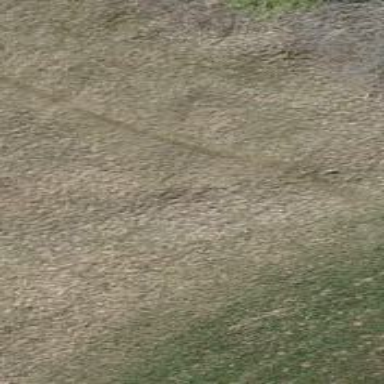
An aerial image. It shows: Path covered in grass.